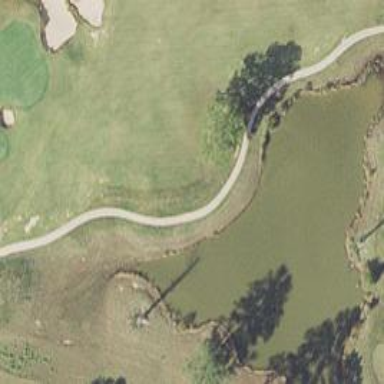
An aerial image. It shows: Service road designated as golf cart path.